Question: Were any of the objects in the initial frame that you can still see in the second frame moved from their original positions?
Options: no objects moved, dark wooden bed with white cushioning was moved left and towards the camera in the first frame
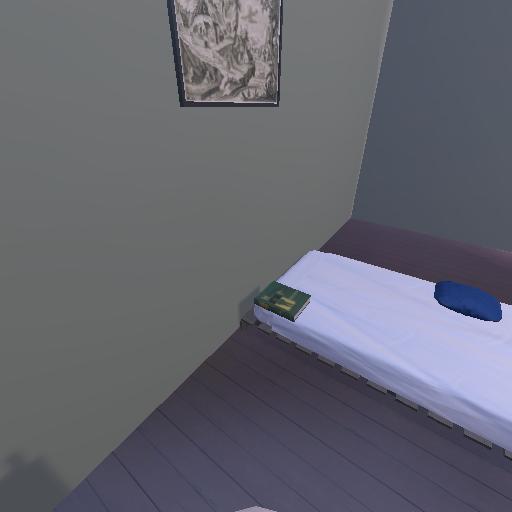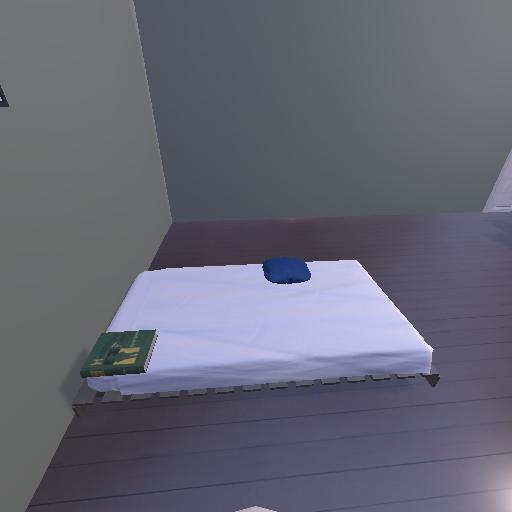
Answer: no objects moved